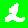
Digit: 2